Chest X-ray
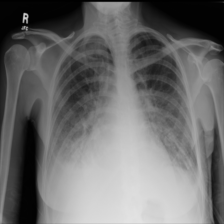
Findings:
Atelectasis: negative
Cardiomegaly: negative
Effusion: positive
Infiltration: negative
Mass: negative
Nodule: negative
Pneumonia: negative
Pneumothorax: negative
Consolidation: negative
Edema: positive
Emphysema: negative
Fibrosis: negative
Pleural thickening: negative
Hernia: negative